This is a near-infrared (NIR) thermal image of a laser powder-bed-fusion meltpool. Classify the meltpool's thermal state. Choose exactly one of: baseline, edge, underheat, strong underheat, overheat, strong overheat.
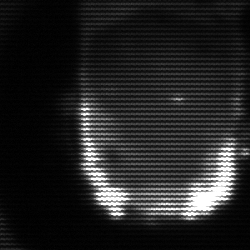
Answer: baseline